Interaction volume radius: 5 \u00c5
Interaction volume height: 15 \u00c5
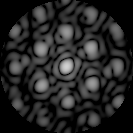
Disorder parameter: 0.3465